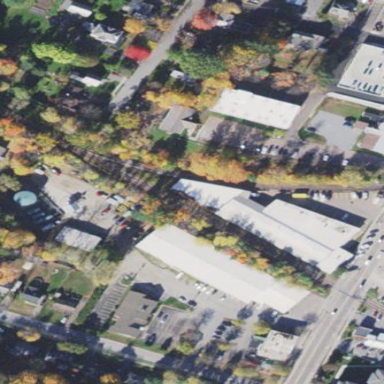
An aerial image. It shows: Retail area.